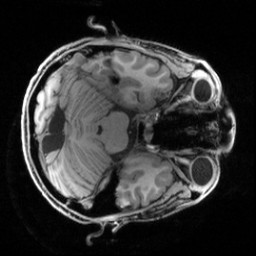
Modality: T1w
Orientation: axial
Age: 25
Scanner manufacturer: siemens
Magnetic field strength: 3 T
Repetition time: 2.5 s
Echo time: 0.00444 s